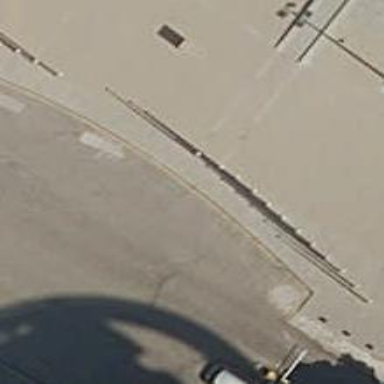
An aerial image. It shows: Flagpole which is man-made.